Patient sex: M
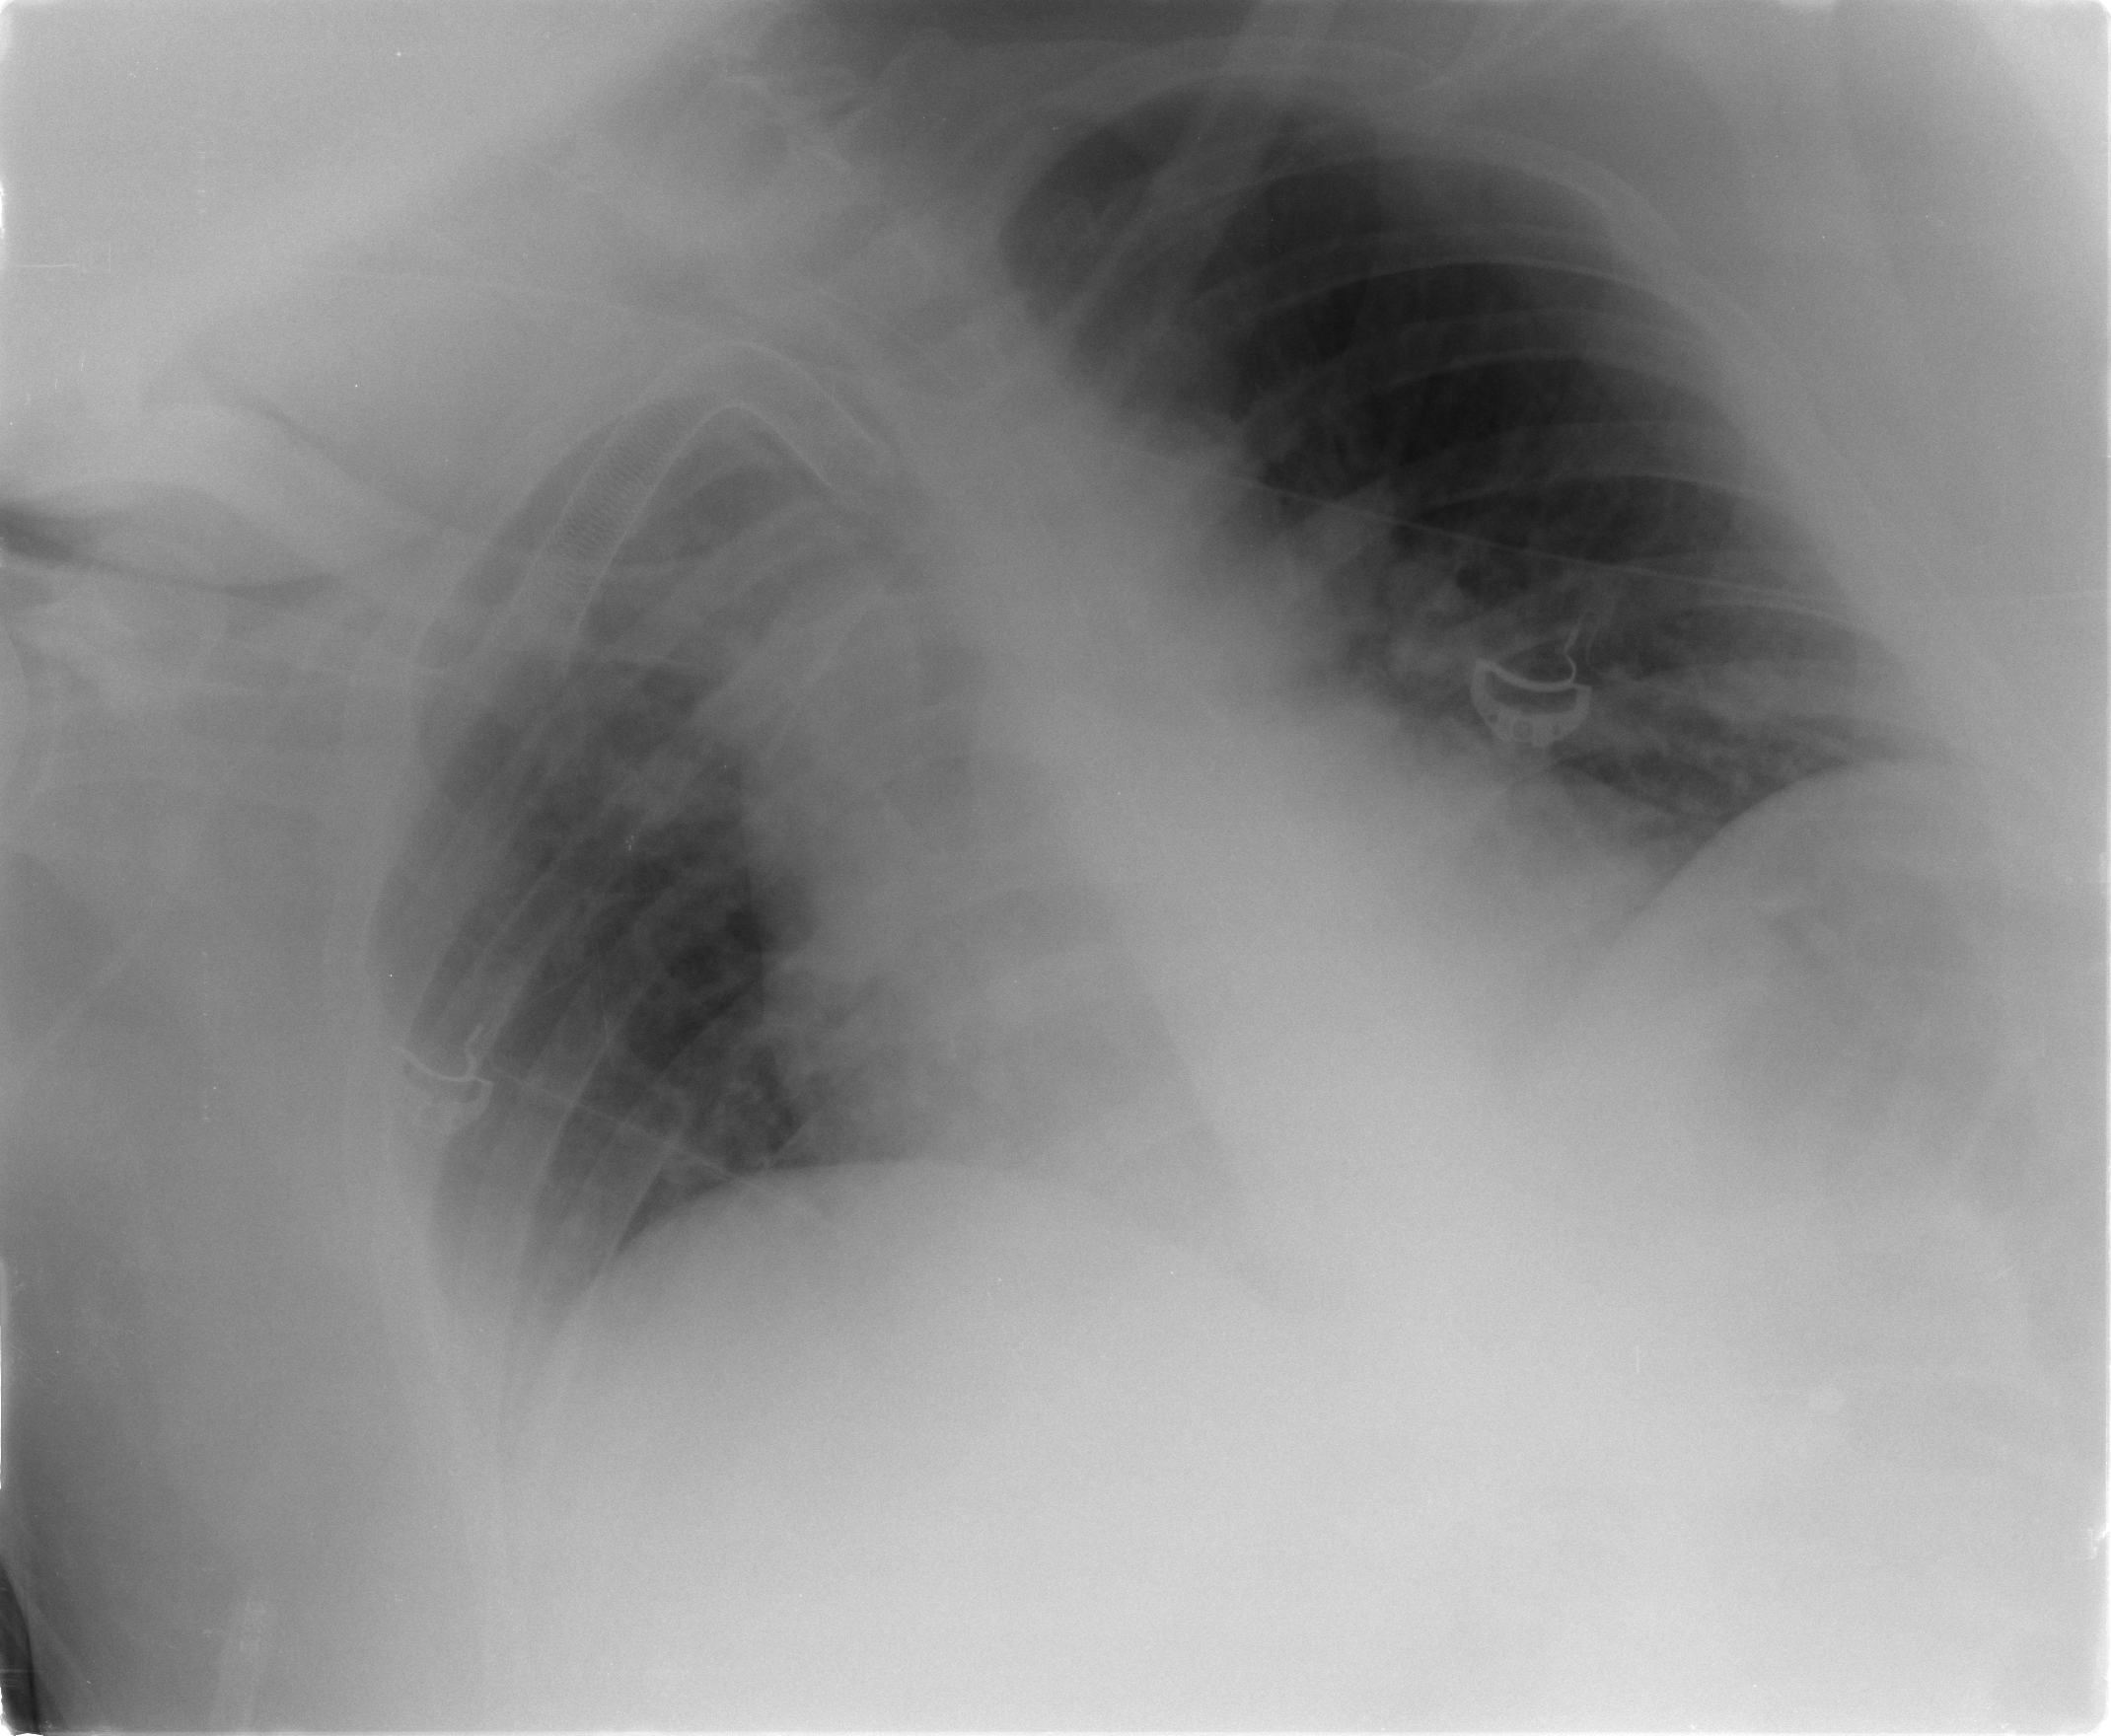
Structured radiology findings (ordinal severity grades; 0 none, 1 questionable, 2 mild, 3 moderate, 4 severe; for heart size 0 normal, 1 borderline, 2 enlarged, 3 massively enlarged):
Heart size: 0
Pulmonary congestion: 1
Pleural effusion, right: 0
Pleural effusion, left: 2
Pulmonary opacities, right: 0
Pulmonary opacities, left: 0
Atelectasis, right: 0
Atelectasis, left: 0